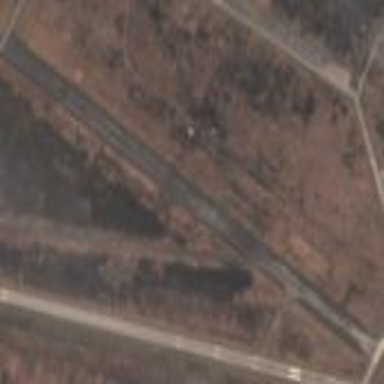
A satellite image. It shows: Concrete taxiway in the airport area.